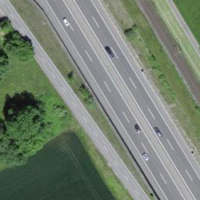
EUNIS habitat code: 57
Species observed at this site:
Milvus milvus
Parus major
Erithacus rubecula
Symphoricarpos albus